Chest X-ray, AP view. Patient: 31 years old, sex F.
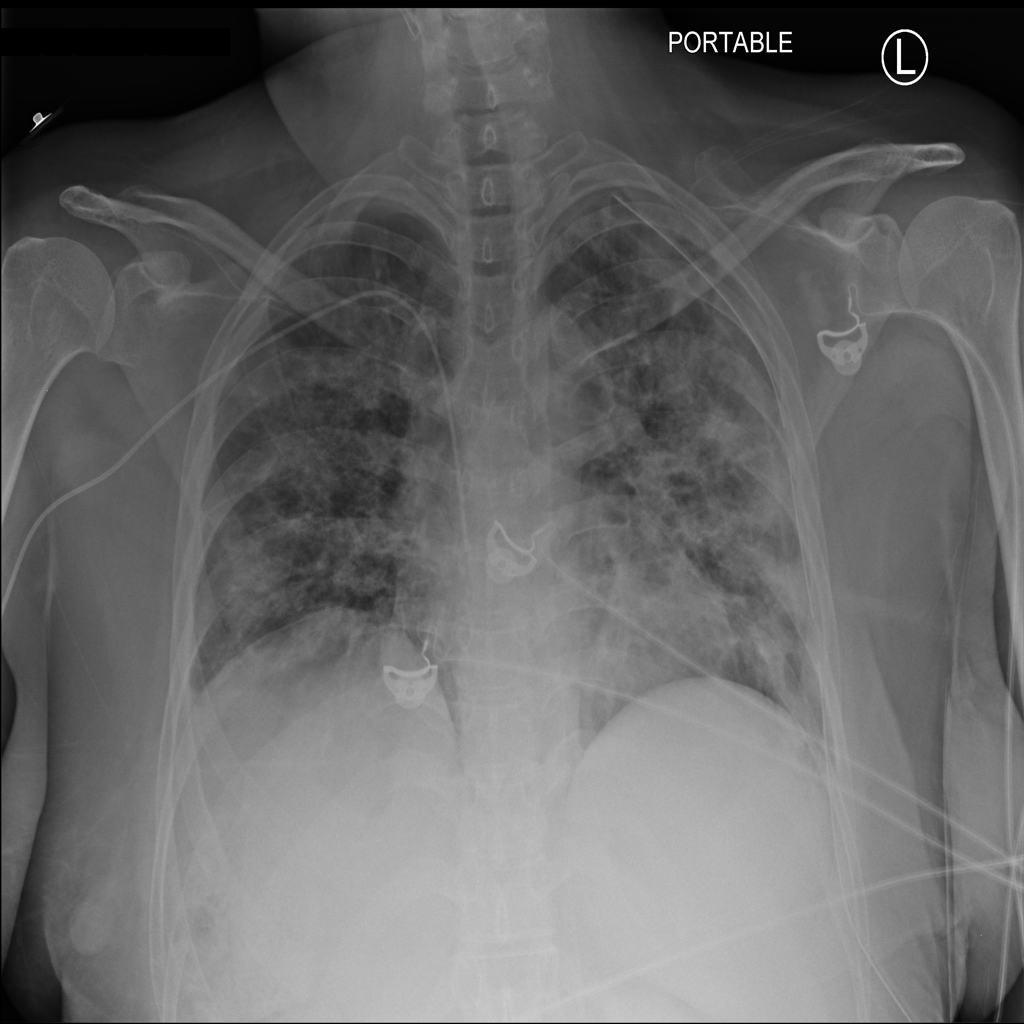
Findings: Infiltration